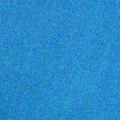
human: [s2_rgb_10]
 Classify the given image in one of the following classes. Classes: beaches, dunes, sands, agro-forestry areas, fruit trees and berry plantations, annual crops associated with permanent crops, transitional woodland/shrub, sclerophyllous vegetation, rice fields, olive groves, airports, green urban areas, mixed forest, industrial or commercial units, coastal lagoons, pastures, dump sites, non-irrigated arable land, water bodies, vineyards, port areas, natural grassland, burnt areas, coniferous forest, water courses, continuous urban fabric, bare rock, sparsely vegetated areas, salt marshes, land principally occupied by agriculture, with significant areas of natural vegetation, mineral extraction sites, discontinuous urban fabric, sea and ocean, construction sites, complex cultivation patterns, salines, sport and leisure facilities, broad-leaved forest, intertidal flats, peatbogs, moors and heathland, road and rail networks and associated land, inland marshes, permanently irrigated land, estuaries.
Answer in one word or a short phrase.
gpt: sea and ocean